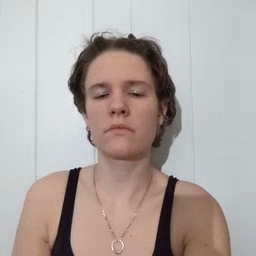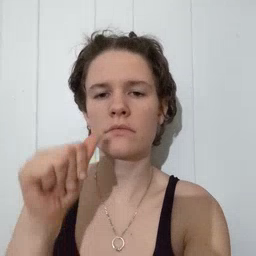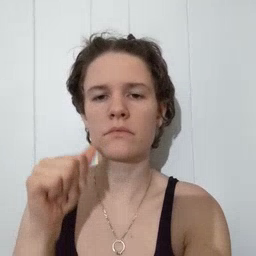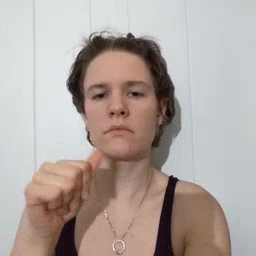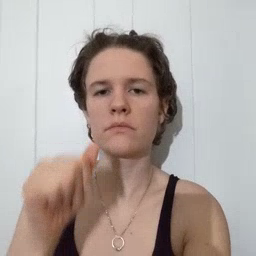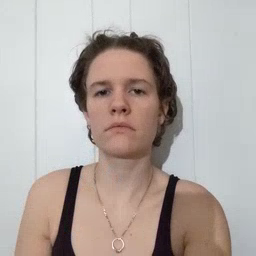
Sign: aunt